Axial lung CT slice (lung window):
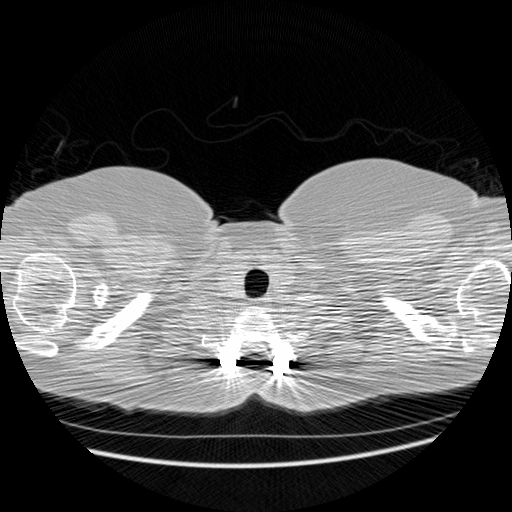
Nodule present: no